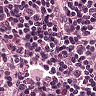
Metastatic tissue present: no